Aerial crown-view tile of a tropical tree (Barro Colorado Island, Panama), acquired 20250124:
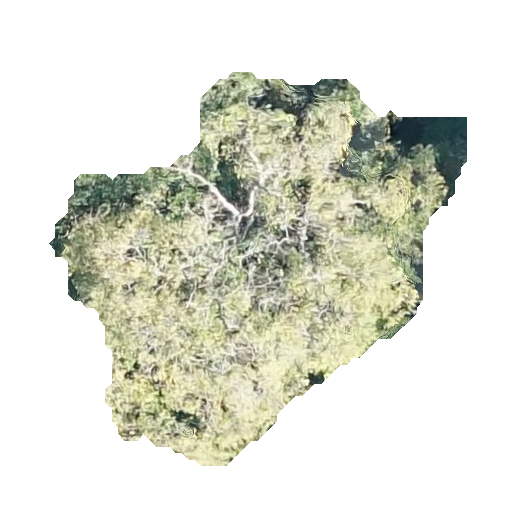
Species: Platypodium elegans
GBIF accepted scientific name: Platypodium elegans
Crown area: 149.892 m²